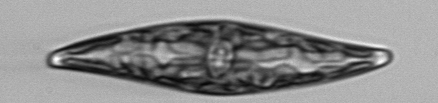
Label: Pleurosigma